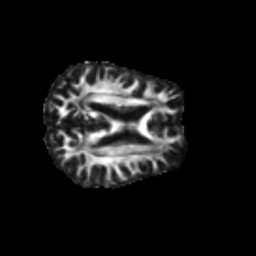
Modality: FA
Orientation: axial
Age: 29
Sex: male
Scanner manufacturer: siemens
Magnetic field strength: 3 T
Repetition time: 1.8 s
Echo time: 0.07 s